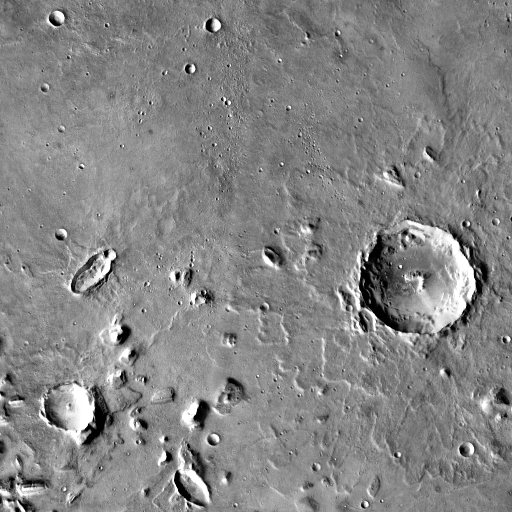
Crater classes present: Background, Other, Layered, Buried, Secondary